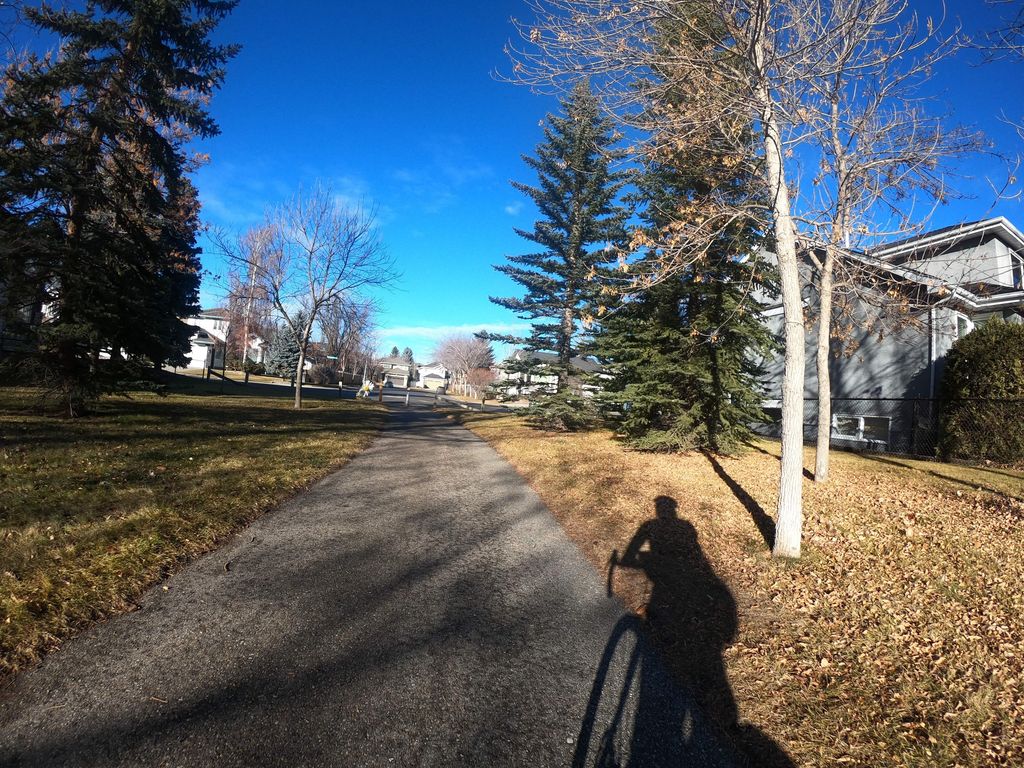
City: calgary